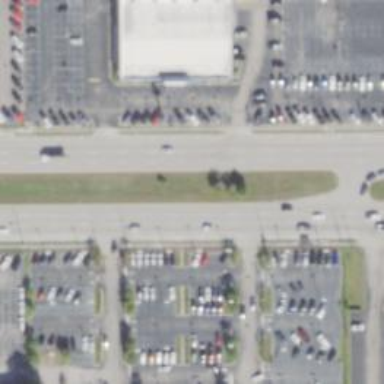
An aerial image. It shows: Asphalt road classified as trunk highway.